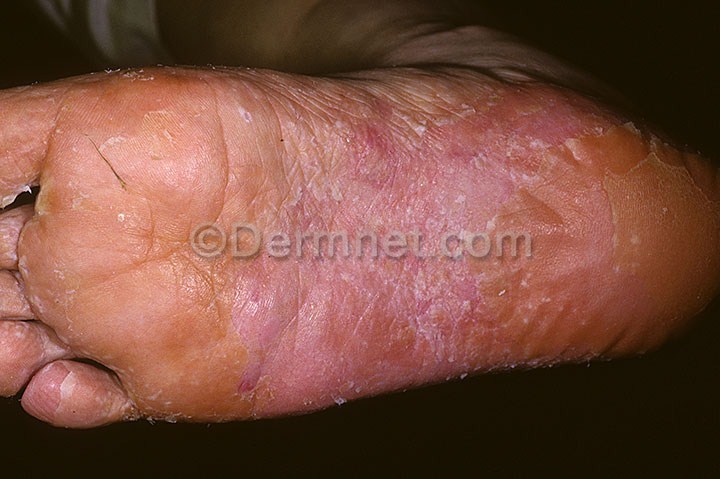
Disease: Psoriasis pictures Lichen Planus and related diseases